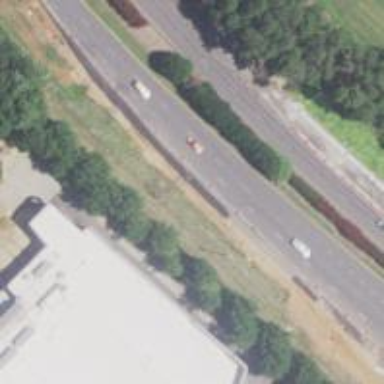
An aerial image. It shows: Primary highway that functions as expressway.